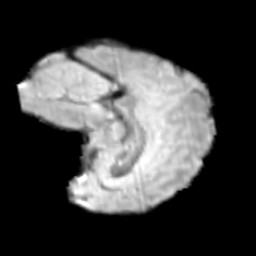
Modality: T2w
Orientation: sagittal
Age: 13
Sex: male
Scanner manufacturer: siemens
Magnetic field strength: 3 T
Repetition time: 3.8 s
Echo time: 0.07 s